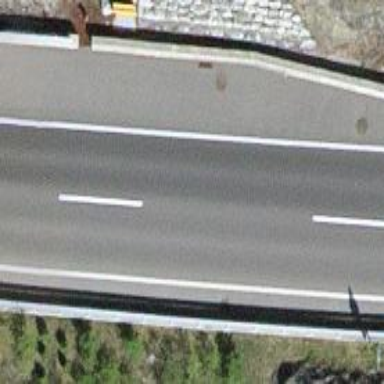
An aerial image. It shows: Motorway.